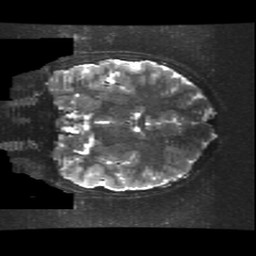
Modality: T2w
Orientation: coronal
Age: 9
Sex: male
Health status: ill
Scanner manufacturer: ge
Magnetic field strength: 3 T
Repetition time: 7.5 s
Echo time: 0.1015 s